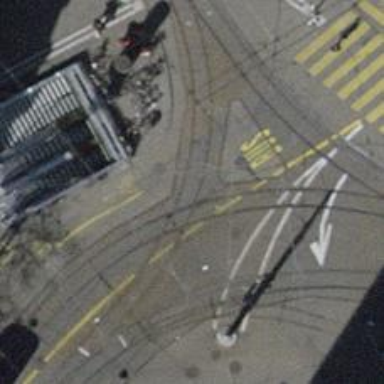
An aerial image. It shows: Service road with trolley wires for trolleybuses.